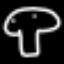
Label: mushroom